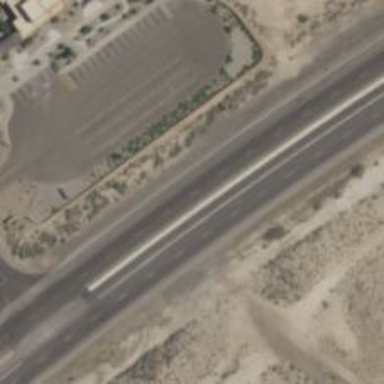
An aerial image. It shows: This image shows trunk highway that functions as expressway.